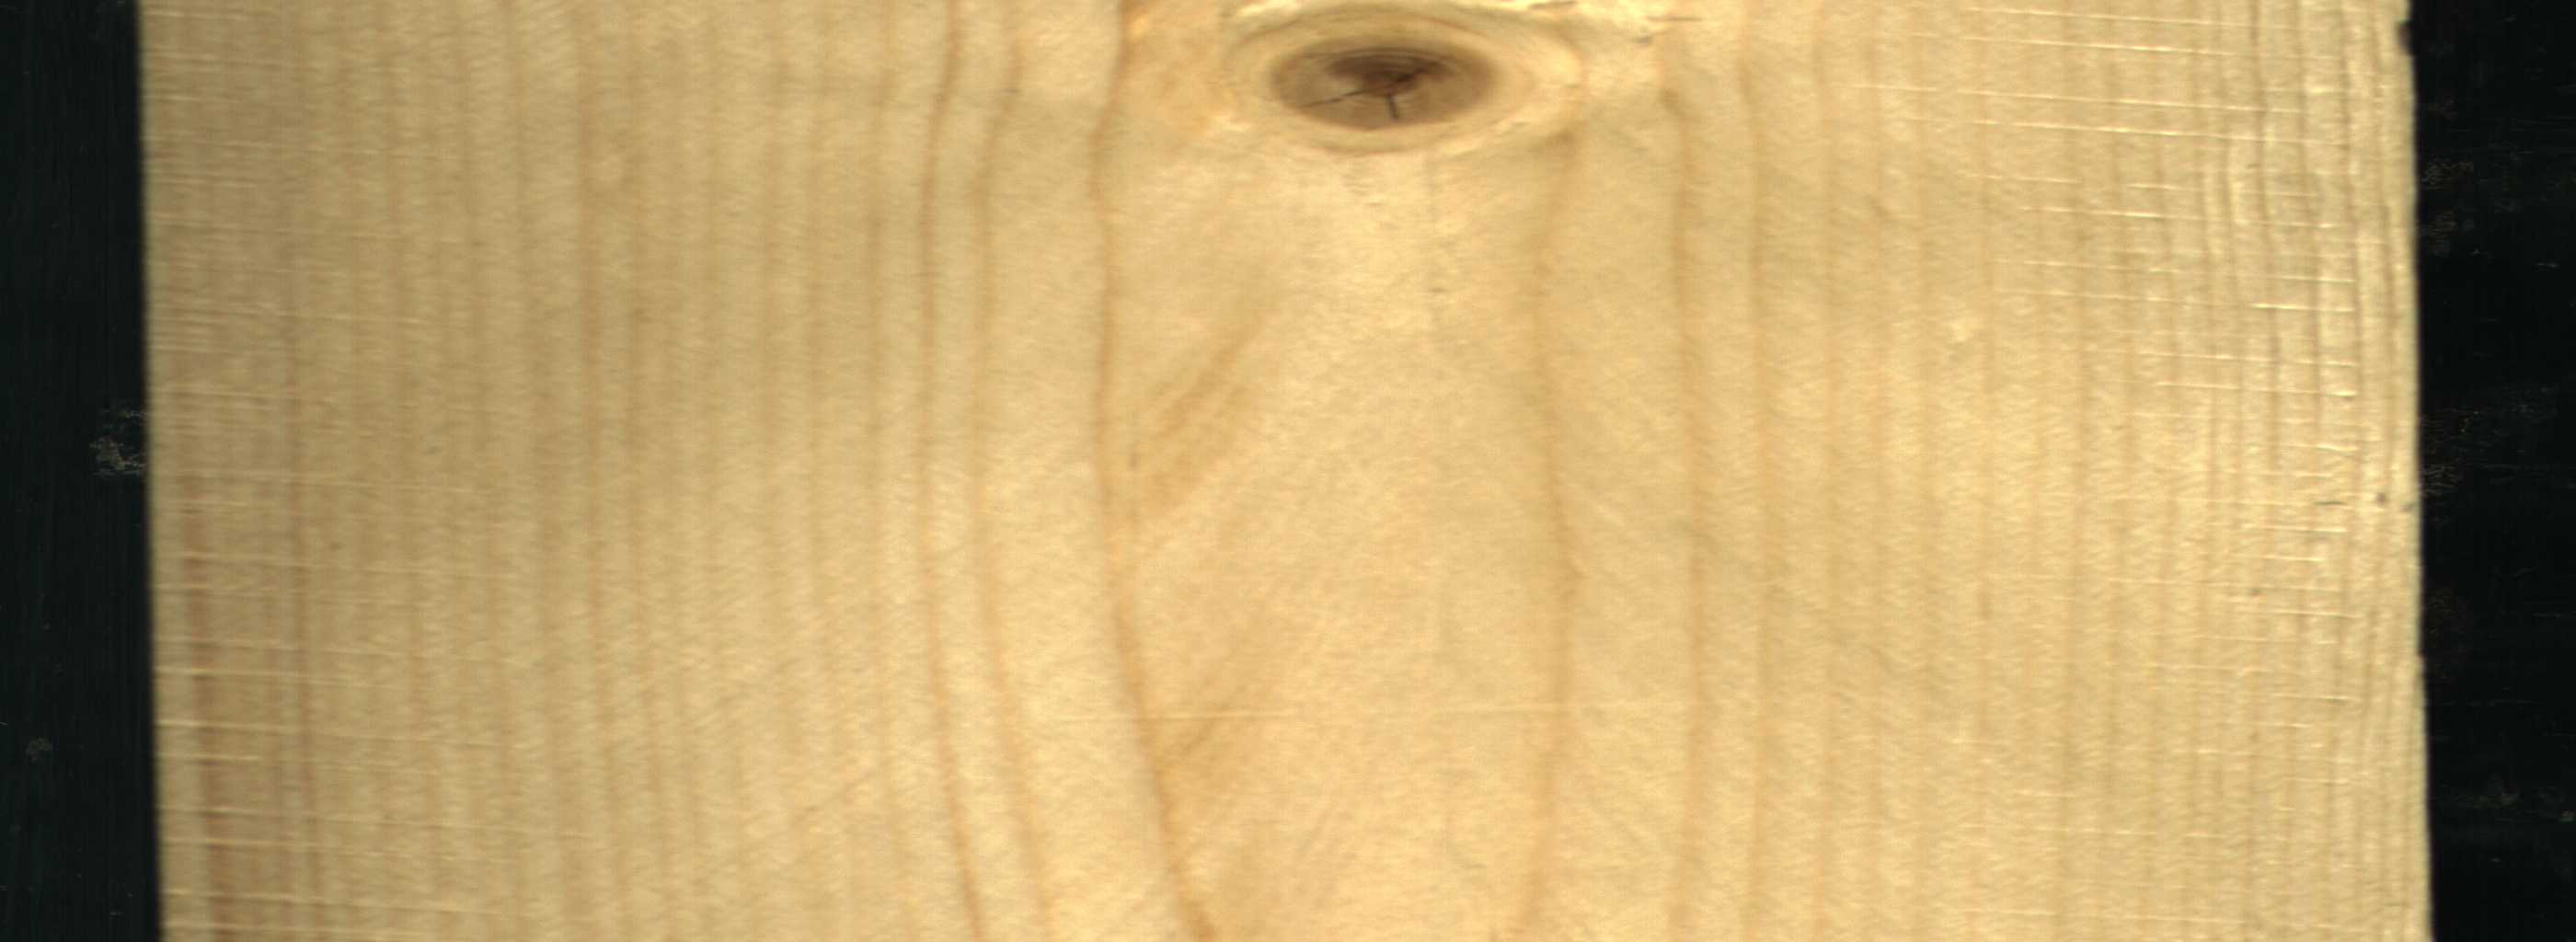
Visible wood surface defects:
knot_with_crack